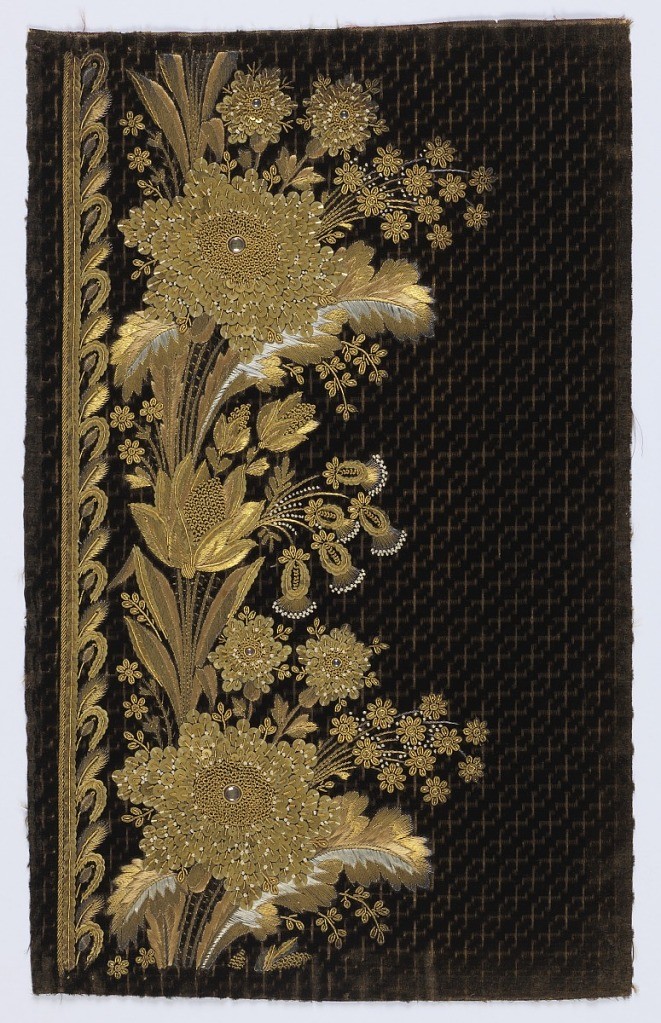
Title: Sample
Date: late 18th century
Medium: silk and metal-wrapped silk embroidery on silk foundation with metal sequins, bullion and brilliants Technique: embroidered in satin, stem, couching, and knot stitches on supplementary warp pile (velvet), cut and voided
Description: Brown cut and voided velvet with a small scale geometric pattern, embroidered with metallic gold thread, gold metal sequins, bullion and white and yellow silk floss in a large floral pattern in the style of Jean Francois Bony.